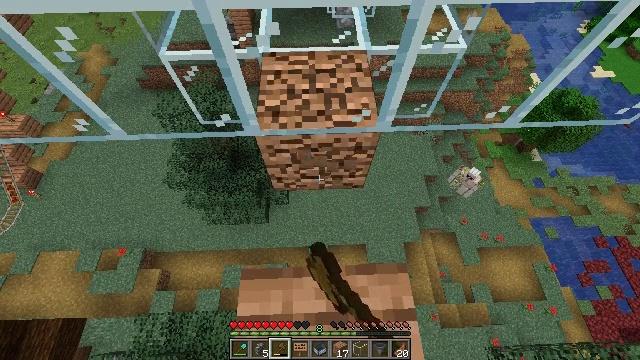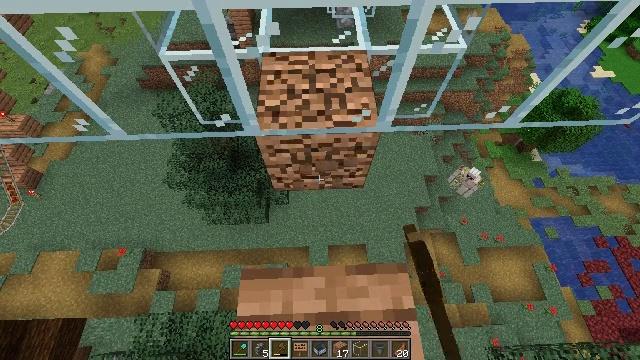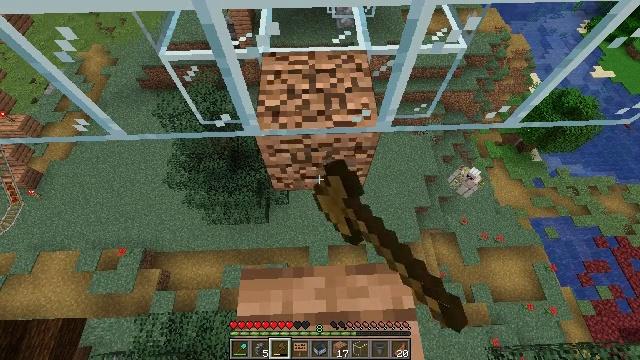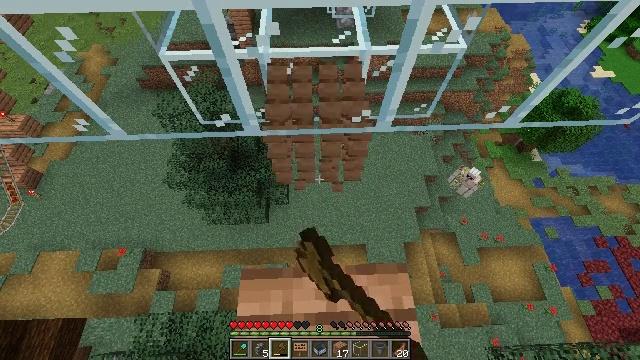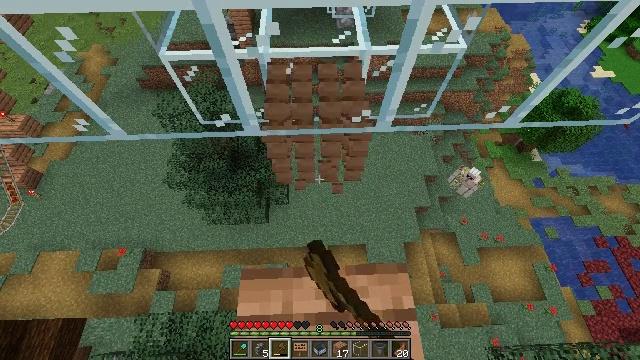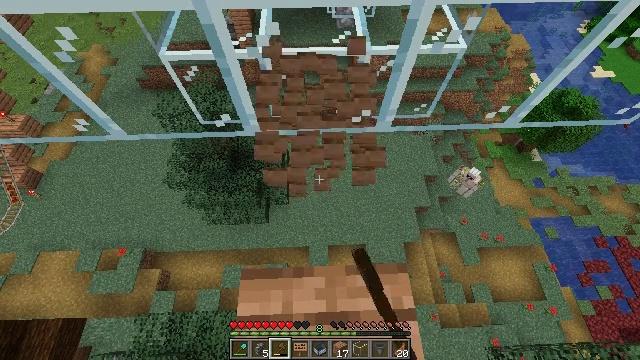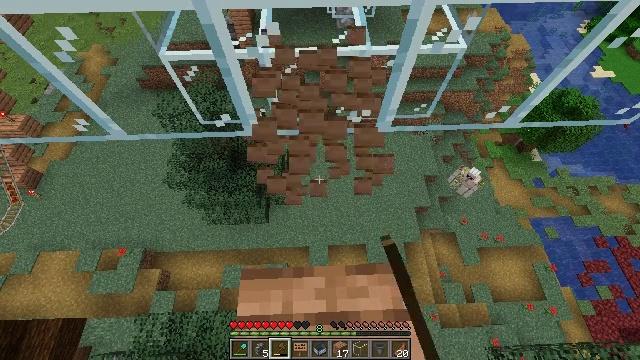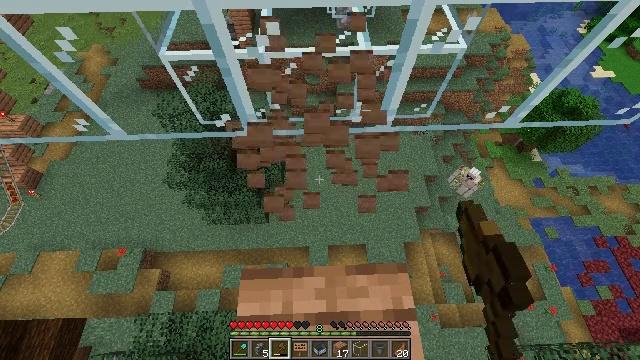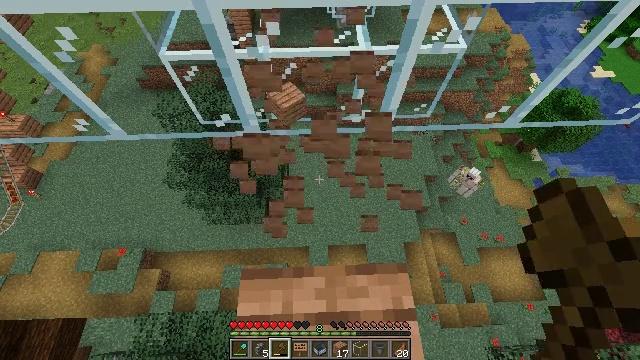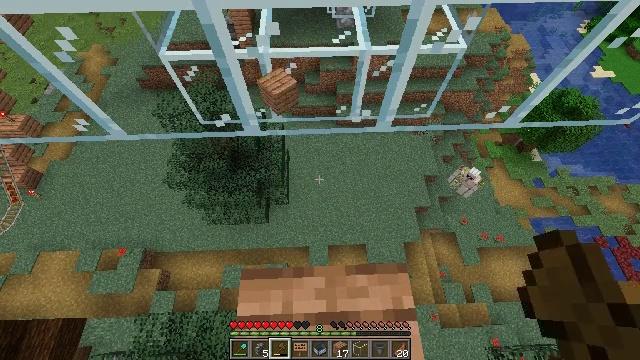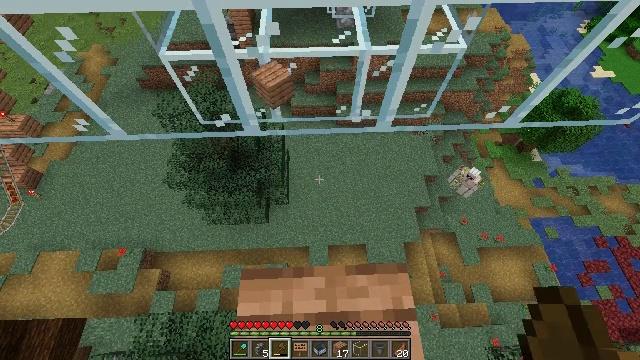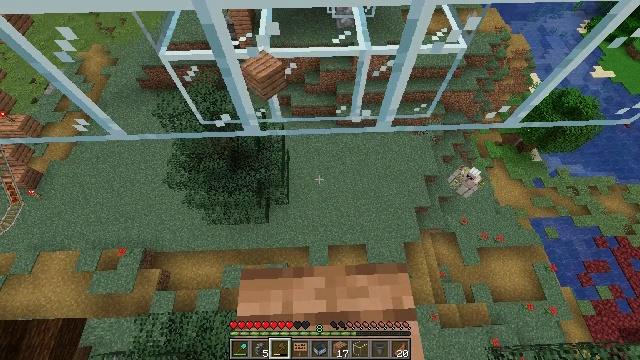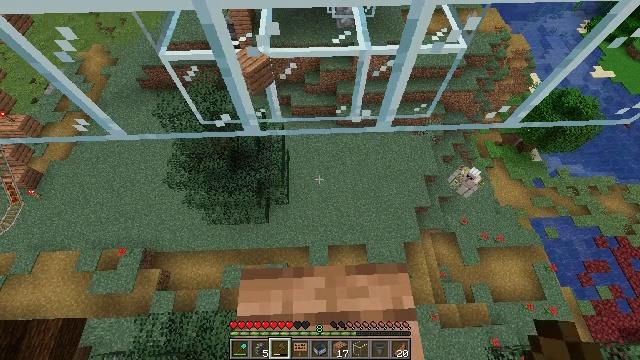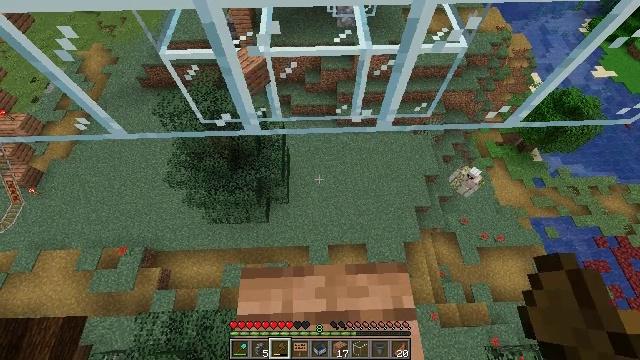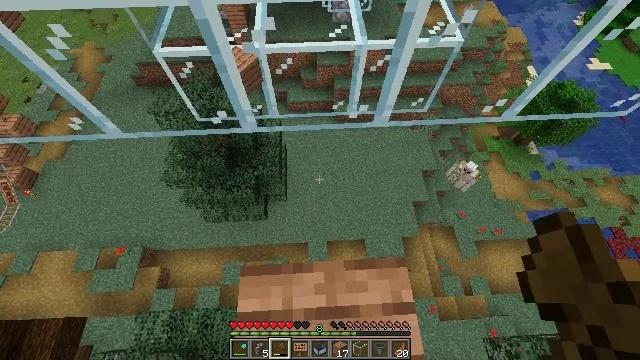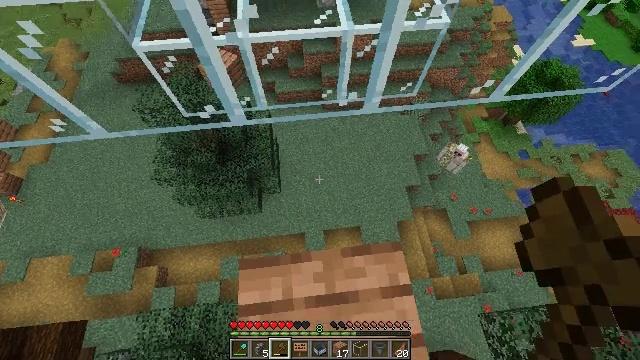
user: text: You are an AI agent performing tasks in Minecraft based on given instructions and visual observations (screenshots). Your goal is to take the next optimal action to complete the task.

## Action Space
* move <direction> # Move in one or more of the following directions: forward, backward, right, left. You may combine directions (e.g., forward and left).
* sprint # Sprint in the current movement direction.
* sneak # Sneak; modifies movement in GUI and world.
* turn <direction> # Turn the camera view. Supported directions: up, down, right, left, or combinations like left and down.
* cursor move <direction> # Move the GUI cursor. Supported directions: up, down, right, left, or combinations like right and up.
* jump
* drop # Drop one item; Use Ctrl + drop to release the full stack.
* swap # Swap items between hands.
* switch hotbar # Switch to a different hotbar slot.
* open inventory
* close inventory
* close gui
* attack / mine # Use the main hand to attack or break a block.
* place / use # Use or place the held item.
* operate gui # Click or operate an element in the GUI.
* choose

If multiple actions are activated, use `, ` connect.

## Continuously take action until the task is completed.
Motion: motion action
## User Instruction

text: Mine jungle planks from a structure.
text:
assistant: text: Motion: attack / mine
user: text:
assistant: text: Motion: attack / mine
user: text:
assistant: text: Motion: attack / mine
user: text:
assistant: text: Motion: attack / mine
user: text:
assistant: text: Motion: attack / mine
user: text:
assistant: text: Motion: attack / mine
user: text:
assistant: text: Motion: attack / mine
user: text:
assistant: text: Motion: attack / mine
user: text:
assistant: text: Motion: attack / mine
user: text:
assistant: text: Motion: attack / mine
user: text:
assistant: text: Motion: no_op
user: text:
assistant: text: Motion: no_op
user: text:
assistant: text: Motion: no_op
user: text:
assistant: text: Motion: turn right
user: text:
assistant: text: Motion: turn right and down
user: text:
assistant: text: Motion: turn right and down
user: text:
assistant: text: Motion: turn right and down
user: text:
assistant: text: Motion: turn right and down
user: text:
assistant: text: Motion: turn right and down
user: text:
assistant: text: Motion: turn right and down
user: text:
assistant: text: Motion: turn right and down
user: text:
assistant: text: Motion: turn right and down
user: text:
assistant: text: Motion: turn right and down
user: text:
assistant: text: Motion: turn right
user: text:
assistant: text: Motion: turn right
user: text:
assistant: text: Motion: turn right
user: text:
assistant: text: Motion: turn right
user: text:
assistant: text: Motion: turn right and up
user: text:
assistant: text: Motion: turn right and up
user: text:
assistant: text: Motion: turn right and up